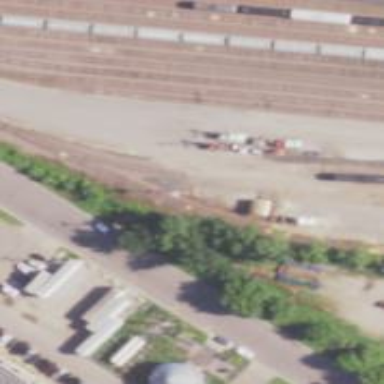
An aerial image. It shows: Rail spur service.